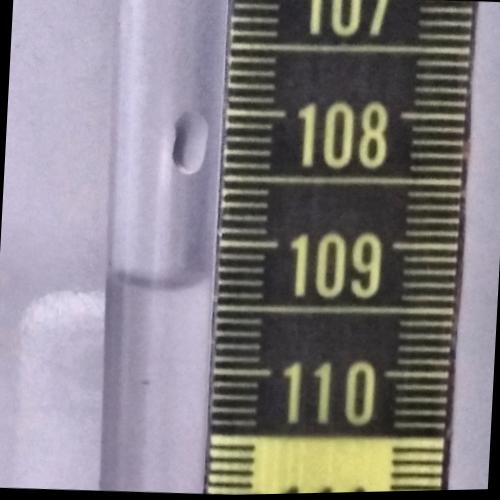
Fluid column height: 109.3 cm